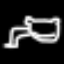
Label: frog